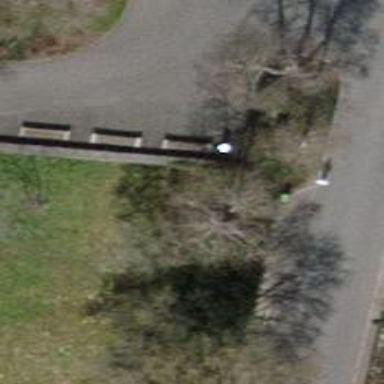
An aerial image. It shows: Brown bench.